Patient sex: M
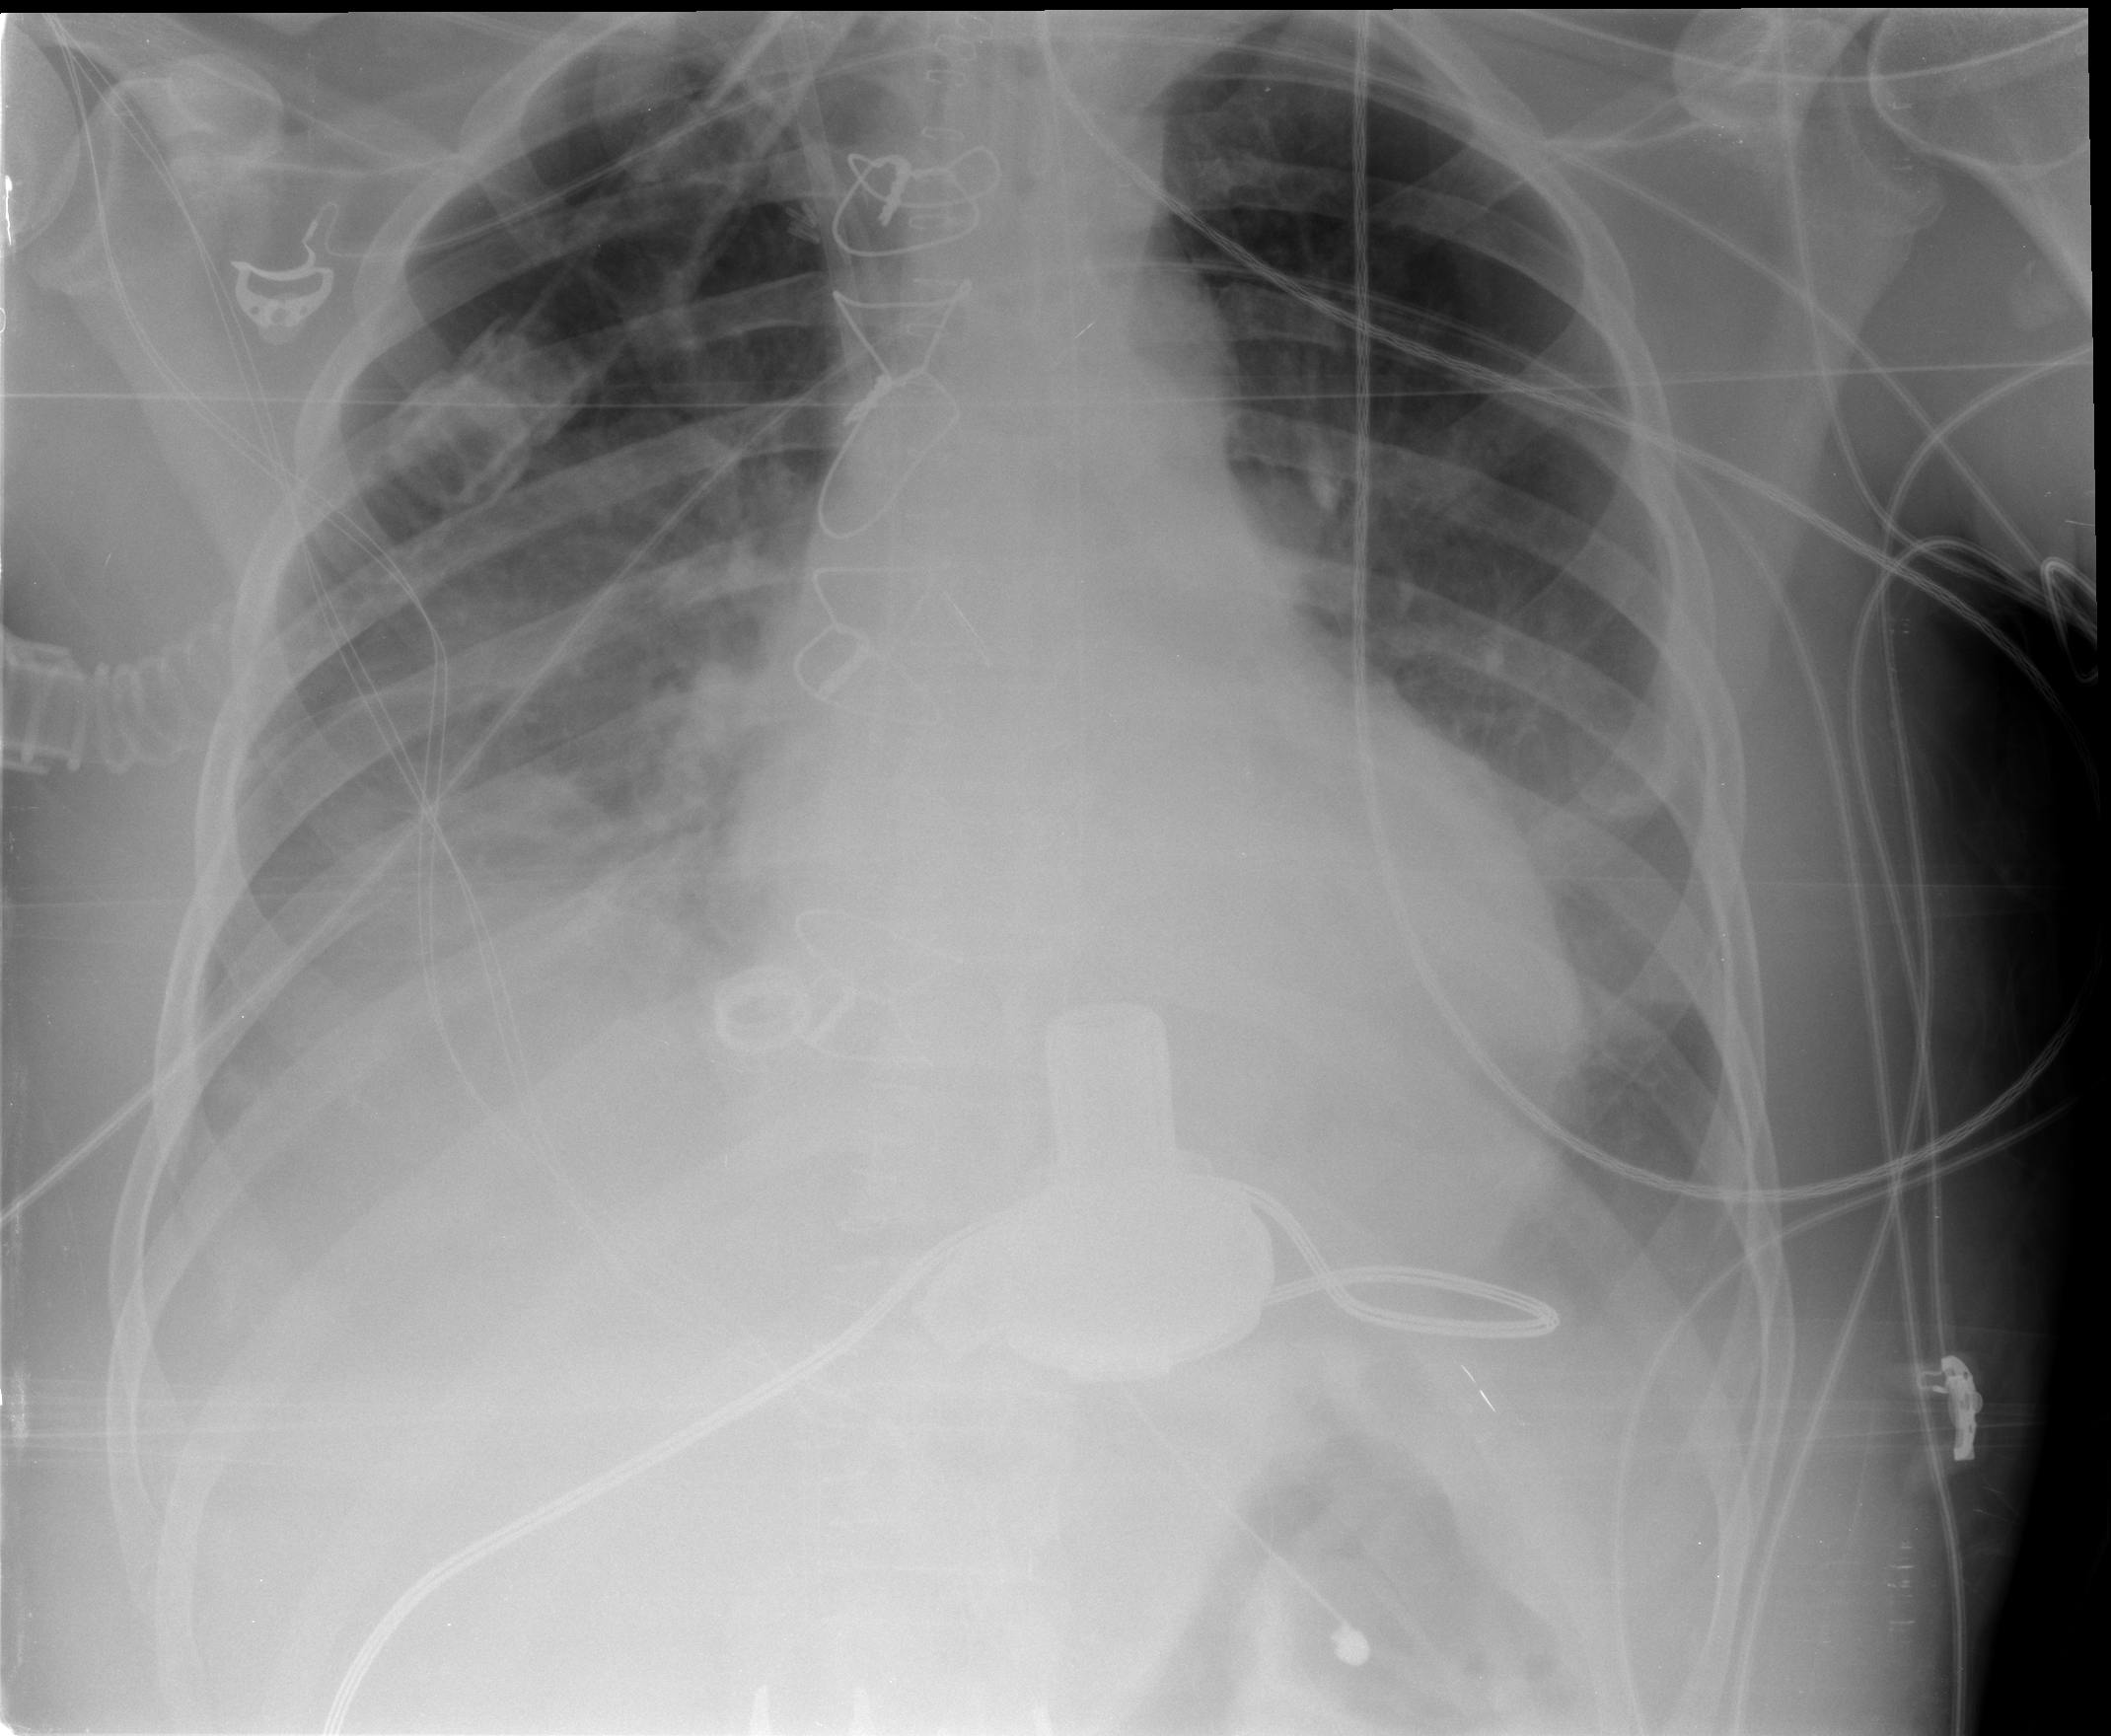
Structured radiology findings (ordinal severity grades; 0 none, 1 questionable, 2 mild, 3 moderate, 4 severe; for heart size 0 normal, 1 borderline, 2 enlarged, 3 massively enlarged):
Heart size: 2
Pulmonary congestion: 2
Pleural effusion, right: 3
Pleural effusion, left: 2
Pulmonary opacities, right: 0
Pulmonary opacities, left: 0
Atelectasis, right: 3
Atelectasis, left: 2